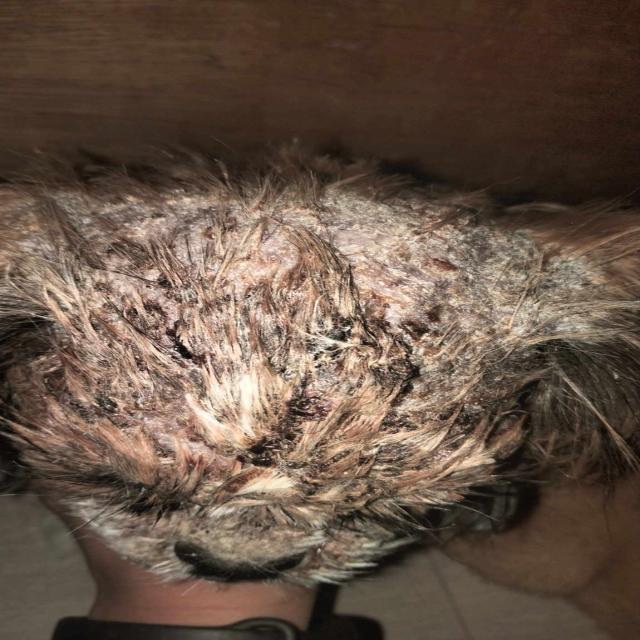
Canine demodicosis (Demodex mange) — caused by Demodex canis mites. Presents with alopecia, follicular papules, pustules, and comedones. Often localized on face and forelimbs.